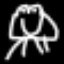
Label: frog